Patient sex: F
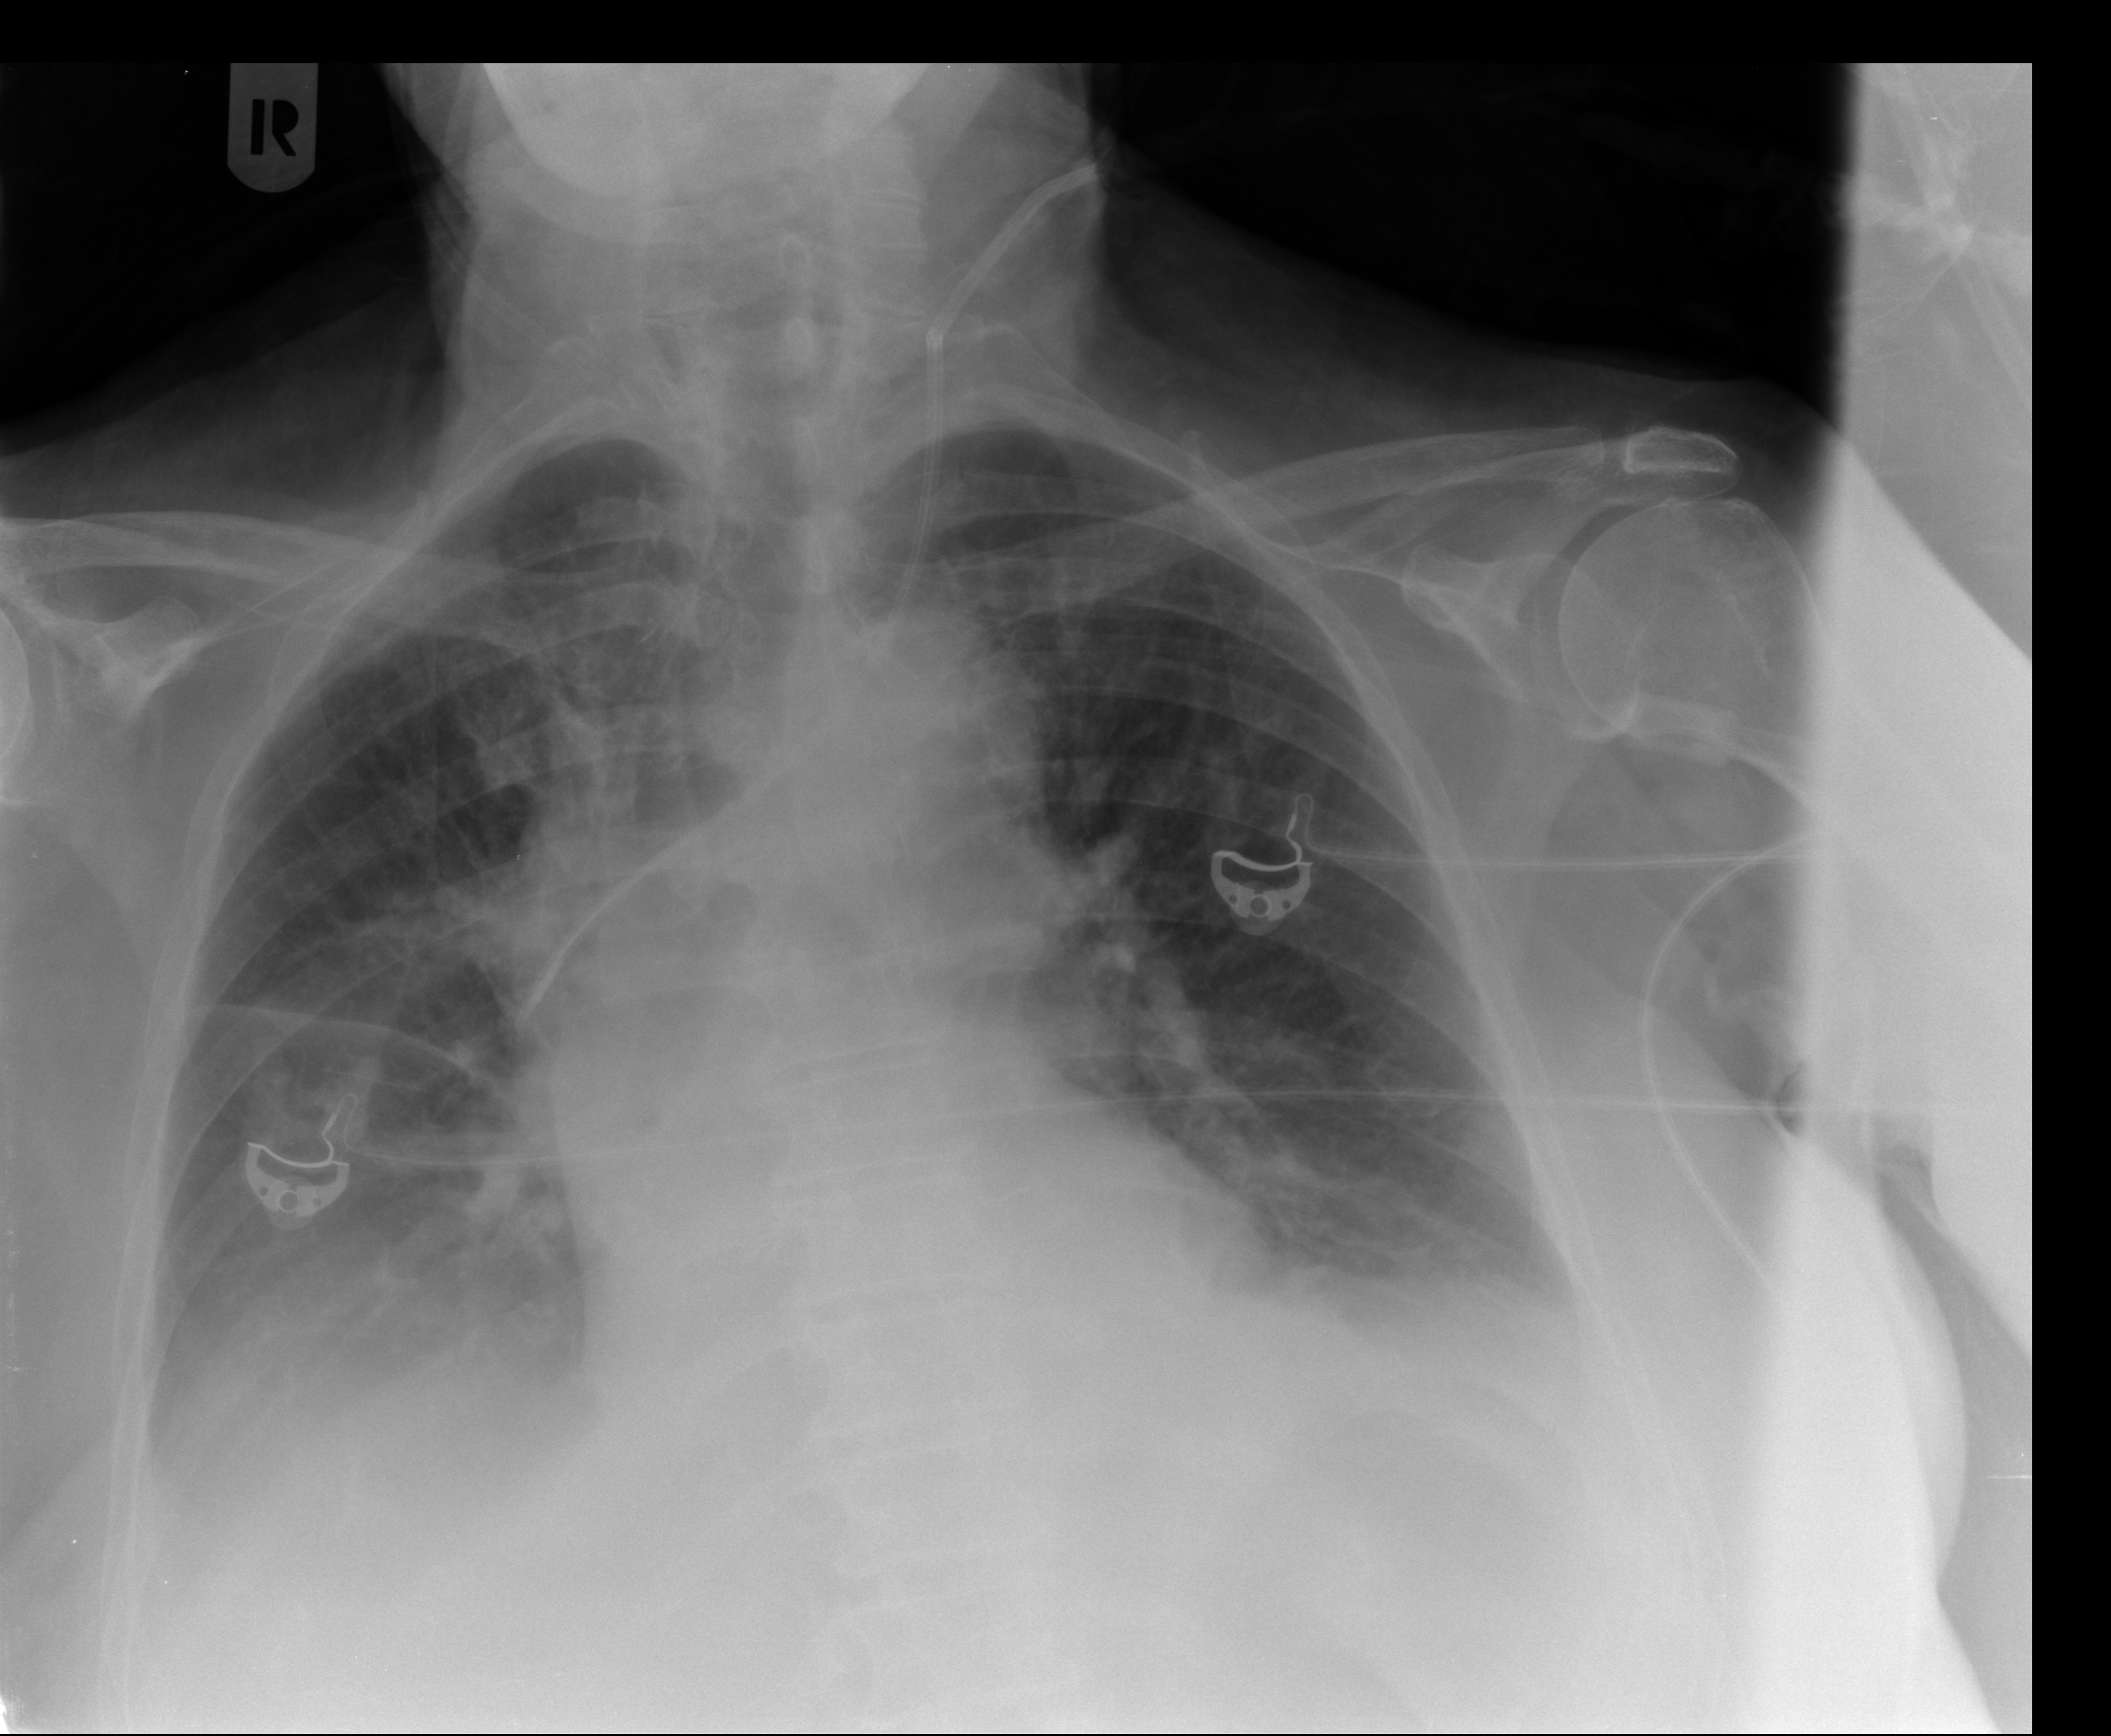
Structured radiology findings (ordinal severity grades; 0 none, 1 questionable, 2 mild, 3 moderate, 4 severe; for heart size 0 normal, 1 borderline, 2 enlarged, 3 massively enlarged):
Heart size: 0
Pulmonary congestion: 2
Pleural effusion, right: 2
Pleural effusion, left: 2
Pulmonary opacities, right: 0
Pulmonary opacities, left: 0
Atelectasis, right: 2
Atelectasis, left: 2